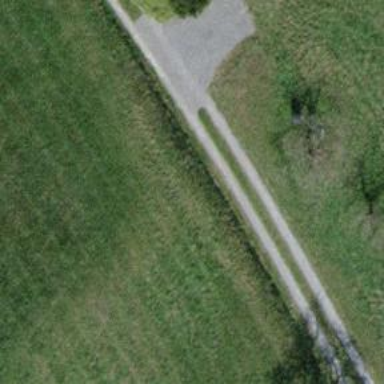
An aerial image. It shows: Track road with ground surface.